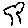
Label: tree